Interaction volume radius: 10 \u00c5
Interaction volume height: 35 \u00c5
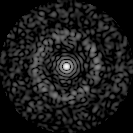
Disorder parameter: 0.8467